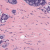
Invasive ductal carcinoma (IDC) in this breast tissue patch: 1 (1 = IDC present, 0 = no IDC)